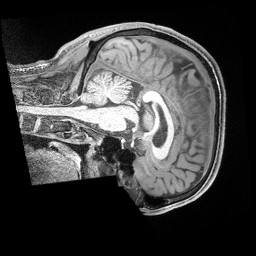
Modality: T1w
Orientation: sagittal
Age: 39
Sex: male
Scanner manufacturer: siemens
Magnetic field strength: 3 T
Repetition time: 2 s
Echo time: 0.00211 s